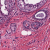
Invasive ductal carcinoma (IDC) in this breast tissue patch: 1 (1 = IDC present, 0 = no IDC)